Question: On my Index page I have a search form that allows users to pull information based on 3 search criteria. When the the search results return from the controller, they are returned as a 'List' object that is a property of the view model and displayed in a table below the search form.
The user then has the option of selecting which records they would like to alter. They will do this by selecting a check box next to the specified records. Then, using a form that appears below the search box, will enter the new values and hit an "Update" button to save the changes. (we do this in order to allow the user to make mass updates without having to alter the table row by row)
Here is a screen shot to illustrate what I mean. This is what the page will look like after the user has hit the "Search" button:

When the user hit's "Search" the form is instructed to post back to the Index method of the controller. When the user hits "Clone Selected Items" the form is instructed to post back to an "Update" method in the same controller. However, the problem is the view model object that gets posted back to the "Update" method is completely null except for the values placed in the 'New Territory', 'New Description', and 'New Effective Date' text boxes.
I'm relatively new to ASP MVC so any help/suggestions would be appreciated. Not sure why the View Model will post back from the controller with the same values it was sent there while using the "Search" button but will not do so using the "Clone Selected Items" one.
'''
public class ZipCodeIndex
{
public List<ZipCodeTerritory> zipCodeTerritory { get; set; }
[DisplayName("Zip Code")]
public string searchZip { get; set; }
[DisplayName("Effective on this date")]
public string searchDate { get; set; }
[DisplayName("State")]
public string searchState { get; set; }
[DisplayName("New Territory")]
public string newTerritory { get; set; }
[DisplayName("New Description")]
public string newDescription { get; set; }
[DisplayName("New Effective Date")]
public string newEffectiveDate { get; set; }
public ZipCodeIndex()
{
zipCodeTerritory = new List<ZipCodeTerritory>();
}
}
'''
'''
[MetadataType(typeof(ZipCodeTerritoryMetaData))]
public partial class ZipCodeTerritory
{
public bool Update { get; set; }
}
public partial class ZipCodeTerritory
{
public string ChannelCode { get; set; }
public string DrmTerrDesc { get; set; }
public string IndDistrnId { get; set; }
public string StateCode { get; set; }
public string ZipCode { get; set; }
public System.DateTime EndDate { get; set; }
public System.DateTime EffectiveDate { get; set; }
public string LastUpdateId { get; set; }
public Nullable<System.DateTime> LastUpdateDate { get; set; }
public int Id { get; set; }
}
'''
'''
@model Monet.ViewModel.ZipCodeIndex
@using(Html.BeginForm("Index", "ZipCodeTerritory", FormMethod.Post))
{
<div id="searchBox" class="boxMe">
<div id="zipBox">
@Html.Raw("Zip Code")
@Html.TextAreaFor(model => model.searchZip, new { style = "width: 300px;", placeholder = "Enter up to 35 comma separated zip codes" })
</div>
<div id="dateBox">
@Html.LabelFor(model => model.searchDate)
@Html.TextBoxFor(model => model.searchDate, new { style="width: 80px;"})
</div>
<div id="stateBox">
@Html.LabelFor(model => model.searchState)
@Html.TextBoxFor(model => model.searchState, new { style = "width: 25px;" })
<button type="submit">Search</button>
</div>
</div>
<div id="errorStatus">
@ViewBag.ErrorMessage
</div>
<div style="clear: both;"></div>
}
<br/>
@Html.ActionLink("Create New", "Create")
<br/>
@if (Model != null)
{
using(Html.BeginForm("Update", "ZipCodeTerritory", FormMethod.Post))
{
<div id="cloneBox">
@Html.LabelFor(model => model.newTerritory)
@Html.TextBoxFor(model => model.newTerritory, new { style="width: 30px;padding-left:10px;"})
@Html.LabelFor(model => model.newDescription)
@Html.TextBoxFor(model => model.newDescription, new { style = "width: 250px;padding-left:10px;" })
@Html.LabelFor(model => model.newEffectiveDate)
@Html.TextBoxFor(model => model.newEffectiveDate, new { style = "width: 80px;padding-left:10px;" })
<button type="submit">Clone Selected Items</button>
</div>
}
<table id="thetable" class="tablesorter" >
<thead>
<th></th>
<th>Channel</th>
<th>Territory</th>
<th>Description</th>
<th>State</th>
<th>Zip</th>
<th>Effective</th>
<th>End Date</th>
<th>Last Update By</th>
<th>Last Update Date</th>
<th></th>
</thead>
<tbody>
@foreach (var item in Model.zipCodeTerritory)
{
<tr>
<td>@Html.CheckBoxFor(model => item.Update)</td>
<td>
@Html.DisplayFor(model => item.ChannelCode)
</td>
<td>
@Html.DisplayFor(model => item.IndDistrnId)
</td>
<td>
@Html.DisplayFor(model => item.DrmTerrDesc)
</td>
<td>
@Html.DisplayFor(model => item.StateCode)
</td>
<td>
@Html.DisplayFor(model => item.ZipCode)
</td>
<td>
@Html.DisplayFor(model => item.EffectiveDate)
</td>
<td>
@Html.DisplayFor(model => item.EndDate)
</td>
<td>
@Html.DisplayFor(model => item.LastUpdateId)
</td>
<td>
@Html.DisplayFor(model => item.LastUpdateDate)
</td>
<td>
@Html.ActionLink("Edit", "Edit", new { id = item.Id })
</td>
</tr>
}
</tbody>
</table>
}
'''
'''
public ViewResult Index(ZipCodeIndex search)
{
try
{
//If search criteria is null page is loading for the first time so send blank view
if (String.IsNullOrWhiteSpace(search.searchZip) &&
String.IsNullOrWhiteSpace(search.searchDate) &&
String.IsNullOrWhiteSpace(search.searchState))
{
return View();
}
//Determine if necessary search criteria has been sent
if (String.IsNullOrWhiteSpace(search.searchZip) && String.IsNullOrWhiteSpace(search.searchState))
{
ViewBag.ErrorMessage = "Either State or Zip Code Must be Specified";
return View(search);
}
DateTime effectiveDate;
//Convert date string to DateTime type
if (String.IsNullOrWhiteSpace(search.searchDate))
{
effectiveDate = DateTime.MinValue;
}
else
{
effectiveDate = Convert.ToDateTime(search.searchDate);
}
//Conduct search by State Code/Date alone
if (String.IsNullOrWhiteSpace(search.searchZip))
{
search.zipCodeTerritory = (from z in db.ZipCodeTerritory
where z.StateCode.Equals(search.searchState) &&
z.EffectiveDate >= effectiveDate
select z).ToList();
return View(search);
}
//Zip codes have been requested to conduct zip search
string[] zipArray;
//Create array and remove white spaces
zipArray = search.searchZip.Split(',').Distinct().ToArray();
for (int i = 0; i < zipArray.Length; i++)
{
zipArray[i] = zipArray[i].Trim();
}
//Determine if state code is being used in search
if (String.IsNullOrWhiteSpace(search.searchState))
{
foreach (var zip in zipArray)
{
var item = from z in db.ZipCodeTerritory
where z.ZipCode.Equals(zip) &&
z.EffectiveDate >= effectiveDate
select z;
search.zipCodeTerritory.AddRange(item);
}
}
else
{
foreach (var zip in zipArray)
{
var item = from z in db.ZipCodeTerritory
where z.ZipCode.Equals(zip) &&
z.EffectiveDate >= effectiveDate &&
z.StateCode.Equals(search.searchState)
select z;
search.zipCodeTerritory.AddRange(item);
}
}
}
catch (DbEntityValidationException dbEx)
{
ViewBag.ErrorMessage = "An error has occurred, we apologize for the incovenience. IT has been notified and will resolve the issue shortly.";
SendEmail.ErrorMail(Common.ErrorCheck.CombineDbErrors(dbEx));
}
catch (Exception ex)
{
ViewBag.ErrorMessage = ErrorCheck.FriendlyError(ex);
SendEmail.ErrorMail(ex);
}
return View(search);
}
[HttpPost]
public ActionResult Update(ZipCodeIndex updateZip)
{
foreach (var zipCode in updateZip.zipCodeTerritory)
{
if (zipCode.Update)
{
try
{
if (!string.IsNullOrEmpty(updateZip.newTerritory)) zipCode.IndDistrnId = updateZip.newTerritory;
if (!string.IsNullOrWhiteSpace(updateZip.newDescription)) zipCode.DrmTerrDesc = updateZip.newDescription;
if (!string.IsNullOrWhiteSpace(updateZip.newEffectiveDate)) zipCode.EffectiveDate = Convert.ToDateTime(updateZip.newEffectiveDate);
db.Entry(zipCode).State = EntityState.Modified;
db.SaveChanges();
}
catch (DbEntityValidationException dbEx)
{
ViewBag.ErrorMessage = "An error has occurred, we apologize for the incovenience. IT has been notified and will resolve the issue shortly.";
SendEmail.ErrorMail(Common.ErrorCheck.CombineDbErrors(dbEx));
}
catch (Exception ex)
{
ViewBag.ErrorMessage = "An error has occurred, we apologize for the incovenience. IT has been notified and will resolve the issue shortly.";
SendEmail.ErrorMail("Zip Code not updated: " + zipCode.ToString() + " |MESSAGE| " + ex.Message);
}
}
}
return RedirectToAction("Index", updateZip);
}
'''
I've added the following hidden fields to the second form (that posts to the 'Update' method). This will send back the search criteria however the 'List' object is still empty.
'''
@if (Model != null)
{
using(Html.BeginForm("Update", "ZipCodeTerritory", FormMethod.Post))
{
@Html.HiddenFor(model => model.searchZip)
@Html.HiddenFor(model => model.searchDate)
@Html.HiddenFor(model => model.searchState)
@Html.HiddenFor(model => model.zipCodeTerritory)
<div id="cloneBox">
'''
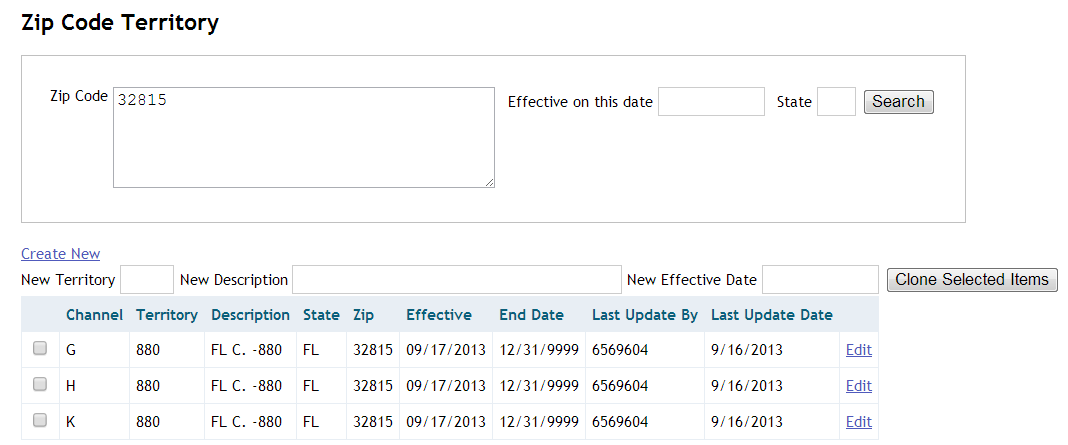
Answer: Well if adding the hiddenfor did not work I would try to make it something like this.
'''
@for (int i = 0; i < Model.OrdItems.Count; i++)
{
@Html.DisplayFor(model => model.zipCodeTerritory[i].channelCode)@Html.HiddenFor(model => model.zipCodeTerritory[i].channelCode)
@Html.DisplayFor(model => model.zipCodeTerritory[i].zipCode)@Html.HiddenFor(model => model.zipCodeTerritory[i].zipCode)
}
'''